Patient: sex F, age 69
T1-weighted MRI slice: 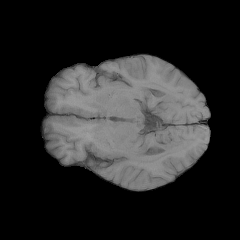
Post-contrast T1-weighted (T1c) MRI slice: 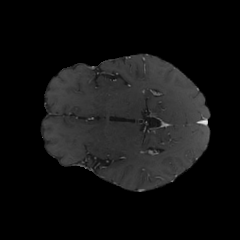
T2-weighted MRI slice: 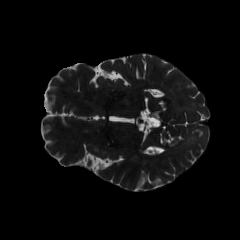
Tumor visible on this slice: no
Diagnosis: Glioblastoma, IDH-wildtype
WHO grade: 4